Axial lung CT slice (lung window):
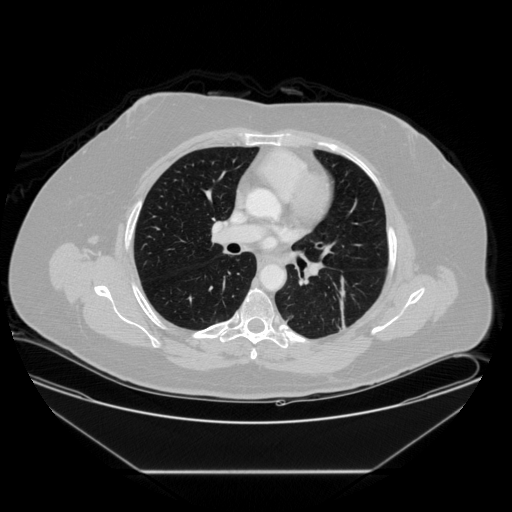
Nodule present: no